Field crop: maize
Growth stage: 1
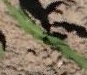
Species: maize